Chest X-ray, PA view. Patient: 58 years old, sex M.
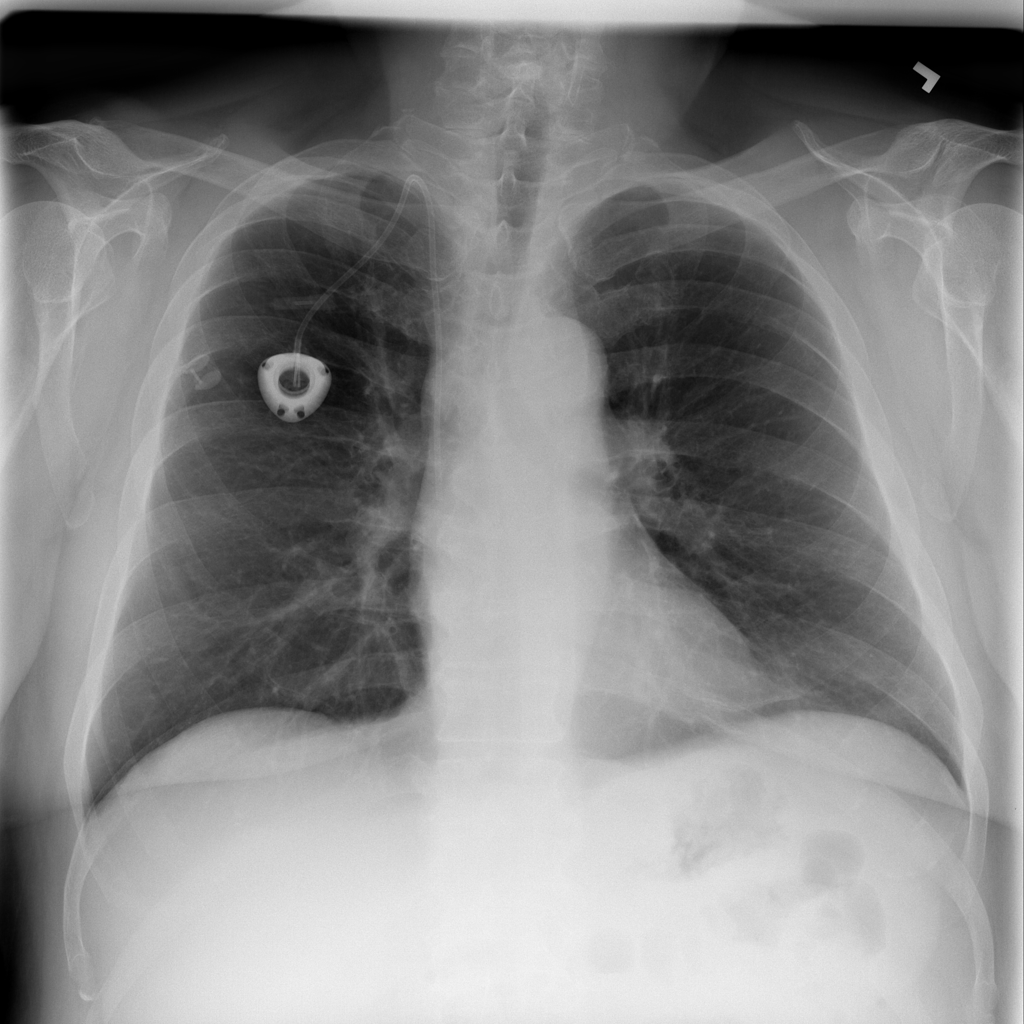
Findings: No Finding